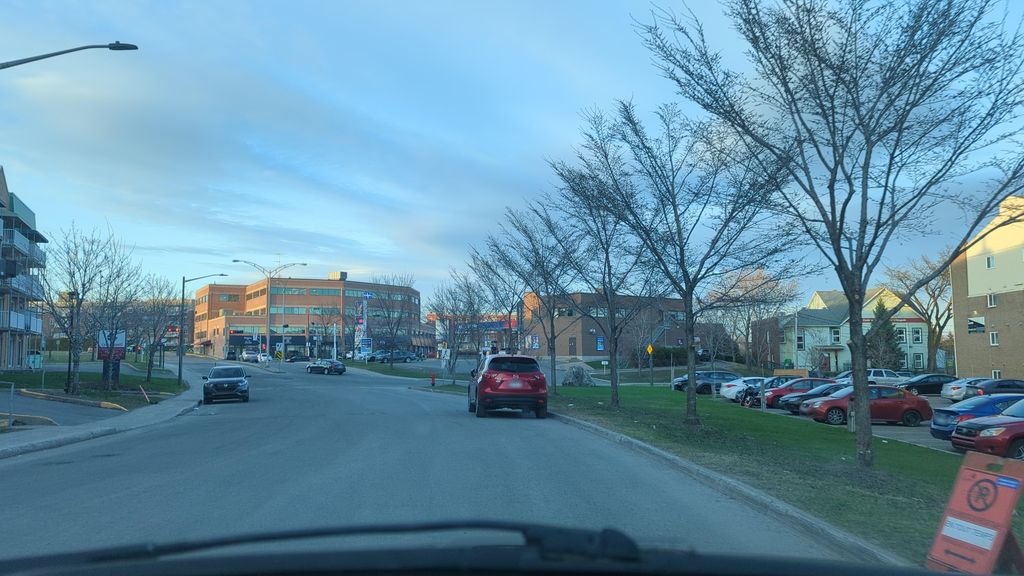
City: quebec_city